Question: I'm writing an application with a Tkinter GUI which includes long listboxes that I would like to be keyboard accessible.
Scrolling one item at a time with the arrow keys is tedious, so I'd like to allow users to move through the list more quickly, by typing out the names of elements, and also making , , , and work.
The problem is, when I use 'Listbox''s 'select_set()' method, it doesn't seem to do quite the same thing that clicking on an item or moving with the arrow keys does.
When I press an arrow key or click to select an item, it'll both highlight that item in blue and put a black border around it.
When I just use the 'select_set()' method, it only moves the blue highlight to the desired item. The black border stays around the item where it was before.
This causes a problem, because then if I subsequently move my selection by pressing the up/down arrow keys, it'll select the item above/below the item which had the black border, not the item which was highlighted in blue.
My question is, how can I move the black border to the correct item in addition to the blue highlight?
Here's a screenshot that shows the blue highlight and black border out of sync:

Here's some minimal code which reproduces the problem. I removed the implementation for , , and , but you can still see the problem by selecting any element other than the first one with your mouse, then pressing .
'''
from Tkinter import END, Listbox, Tk
top = Tk()
listbox = Listbox(top)
listbox.grid(row = 0, column = 0)
for item in ['First', 'Second', 'Third', 'Last']:
listbox.insert(END, item)
def onKey(e):
if e.keysym == 'Home':
listbox.select_clear(0, END)
listbox.select_set(0)
listbox.bind('<Key>', onKey)
top.mainloop()
'''
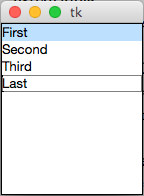
Answer: The problem is because the function 'Listbox.select_set(index)' just select the item of the index you give, and the blue highlight shows which item you select.
You need to use the function 'Listbox.activate(index)' to activate the item of the index you give, and then the black border shows which item you activate.
I have tried your code, and I add one line 'listbox.activate(0)' bellow the function 'listbox.select_set(0)'.
After adding this line of code, the blue highlight and the black border will move to the first item together when users press .